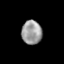
Tissue: lung
Cell type: Epithelial cells
Senescence score: 0.2067
Nuclear area (px): 475
Mean DAPI intensity: 155.019